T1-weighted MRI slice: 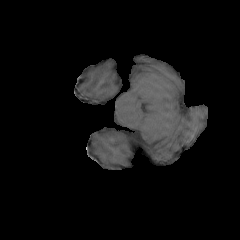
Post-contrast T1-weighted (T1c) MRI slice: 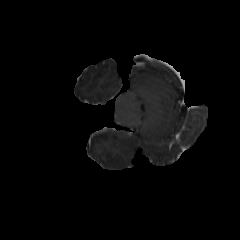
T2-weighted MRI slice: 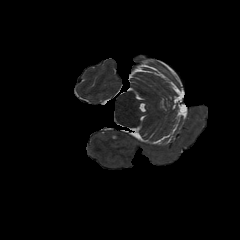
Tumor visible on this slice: no